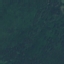
Land use / land cover class: Forest